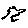
Label: bird